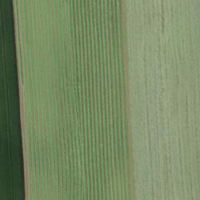
EUNIS habitat code: 52
Species observed at this site:
Milvus milvus
Corvus corone
Alauda arvensis